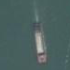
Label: civil